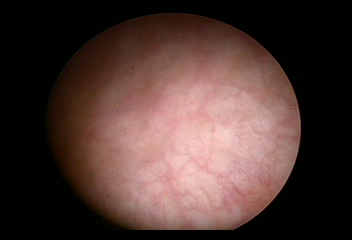
Modality: WLC
Class: Normal mucosa
Bladder cancer association: No